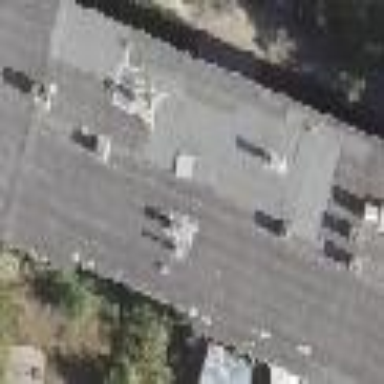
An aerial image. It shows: Apartment building with flat roof.